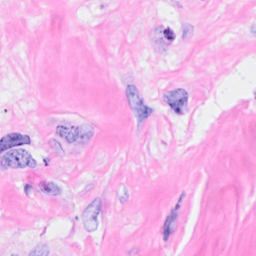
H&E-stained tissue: Breast